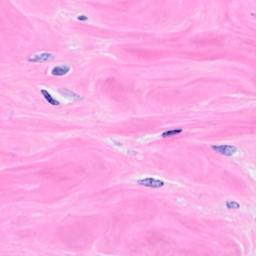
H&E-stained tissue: Breast